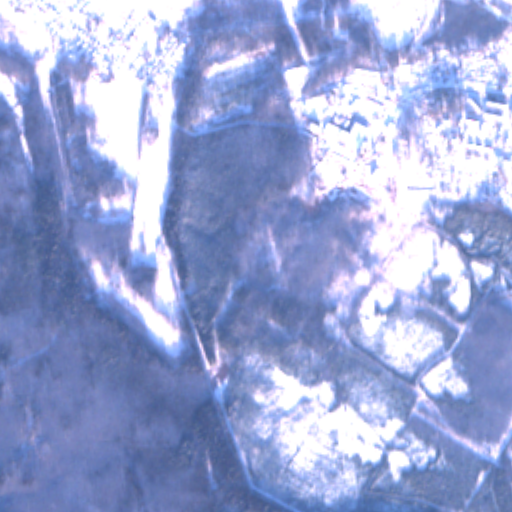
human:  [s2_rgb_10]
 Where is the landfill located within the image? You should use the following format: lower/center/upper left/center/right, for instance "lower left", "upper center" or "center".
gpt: The landfill is located in the upper center of the image.
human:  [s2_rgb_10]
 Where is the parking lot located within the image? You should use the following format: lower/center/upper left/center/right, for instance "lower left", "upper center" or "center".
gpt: The parking lot is located in the upper right of the image.
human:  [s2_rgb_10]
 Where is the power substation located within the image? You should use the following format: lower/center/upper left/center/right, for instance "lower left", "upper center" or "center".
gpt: The power substation is located in the upper right of the image.
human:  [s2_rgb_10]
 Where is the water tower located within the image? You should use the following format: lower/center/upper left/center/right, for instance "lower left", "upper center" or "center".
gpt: The water tower is located in the upper right of the image.
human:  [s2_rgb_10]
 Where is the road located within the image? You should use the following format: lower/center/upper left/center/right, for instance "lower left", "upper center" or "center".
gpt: There is no road in the image.